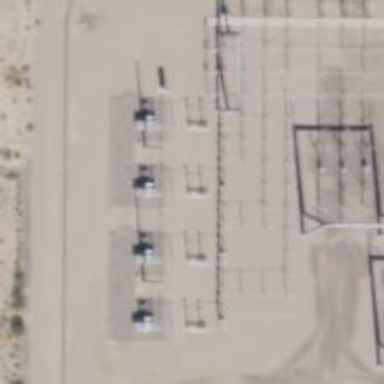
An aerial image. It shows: Switch for power supply.